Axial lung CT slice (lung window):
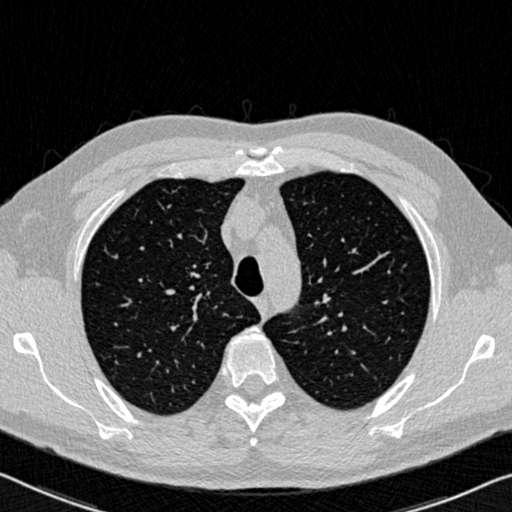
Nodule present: no